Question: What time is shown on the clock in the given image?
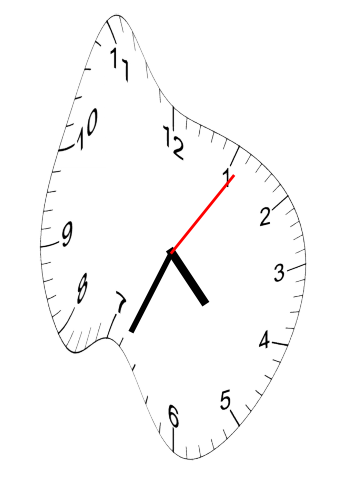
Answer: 04:34:06